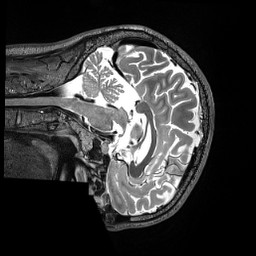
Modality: T2w
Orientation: sagittal
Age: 40
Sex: male
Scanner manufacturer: siemens
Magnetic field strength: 3 T
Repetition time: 3.2 s
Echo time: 0.563 s